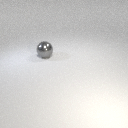
large gray metal sphere